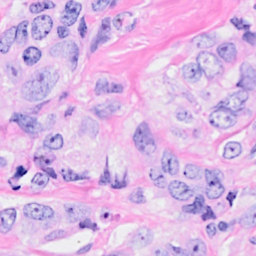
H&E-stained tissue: Breast